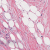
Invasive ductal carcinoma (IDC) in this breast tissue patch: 0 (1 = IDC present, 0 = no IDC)